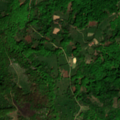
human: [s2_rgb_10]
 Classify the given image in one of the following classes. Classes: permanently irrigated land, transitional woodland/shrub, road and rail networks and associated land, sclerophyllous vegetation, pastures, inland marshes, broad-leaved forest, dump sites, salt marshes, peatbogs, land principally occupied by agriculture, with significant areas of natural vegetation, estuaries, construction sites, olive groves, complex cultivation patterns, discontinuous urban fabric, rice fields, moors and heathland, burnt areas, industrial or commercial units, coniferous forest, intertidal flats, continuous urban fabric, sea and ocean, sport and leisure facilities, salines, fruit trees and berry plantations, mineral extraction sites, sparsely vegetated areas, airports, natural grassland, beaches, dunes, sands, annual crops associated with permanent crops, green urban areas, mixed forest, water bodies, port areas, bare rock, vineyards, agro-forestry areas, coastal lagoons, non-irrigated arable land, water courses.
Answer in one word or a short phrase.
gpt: complex cultivation patterns, land principally occupied by agriculture, with significant areas of natural vegetation, broad-leaved forest, transitional woodland/shrub